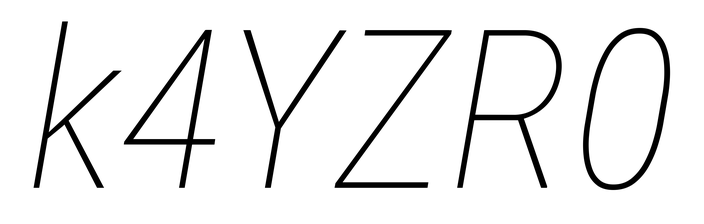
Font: Roboto-Italic_Condensed_Thin_Italic